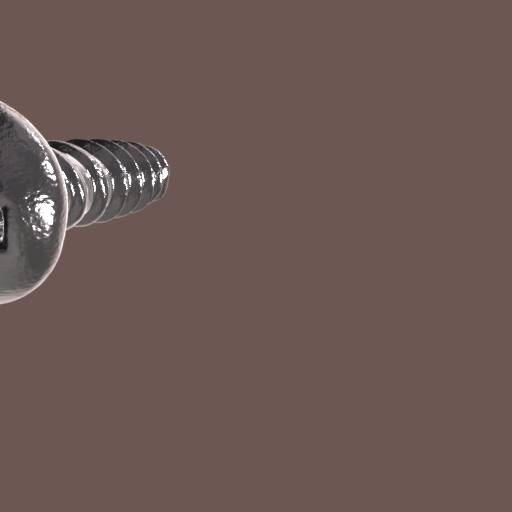
Label: screw